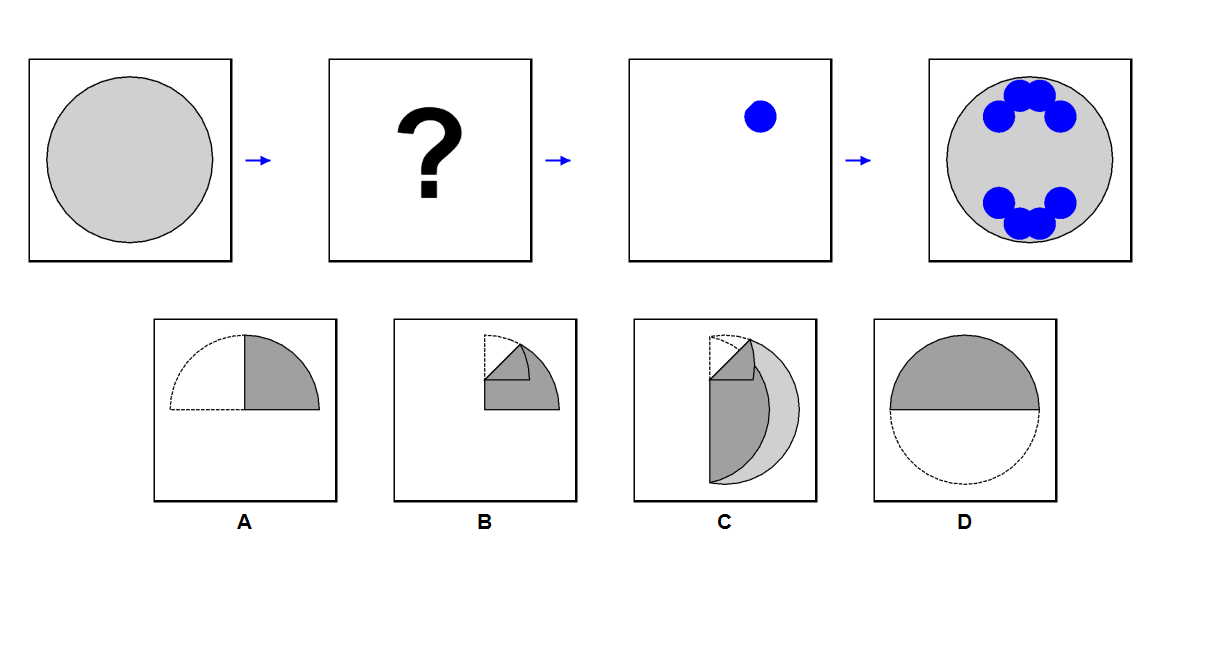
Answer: C